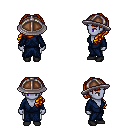
a pixel art fantasy rpg character, female body template, dark elf, purple skin, blue robe, white pants, dark blonde princess hairstyle, chain helm, black shoes, four views (front, back, left, right), 2x2 character sprite sheet, small pixel art, hard edges, no anti-aliasing